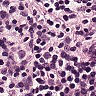
Metastatic tissue present: no